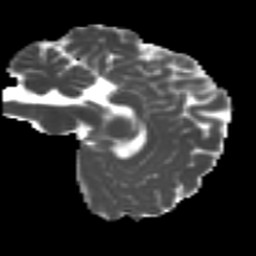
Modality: MD
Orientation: sagittal
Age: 22
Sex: female
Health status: ill
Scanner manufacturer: siemens
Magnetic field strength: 3 T
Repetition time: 6.5 s
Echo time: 0.062 s